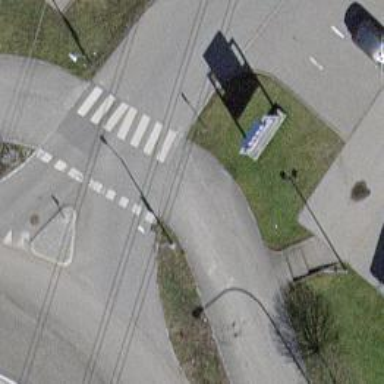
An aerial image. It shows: Marked zebra crossing with white markings on the road.